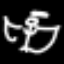
Label: angel